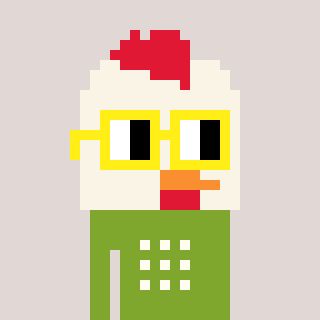
a pixel art character with square yellow glasses, a chicken-shaped head and a slimegreen-colored body on a warm background